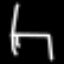
Label: chair